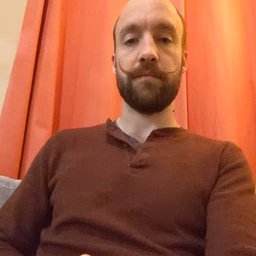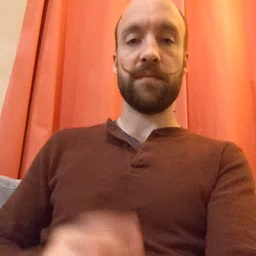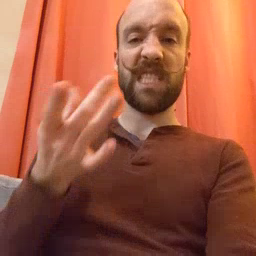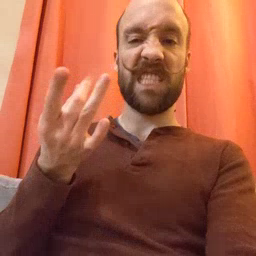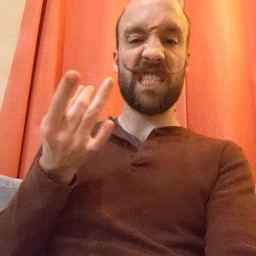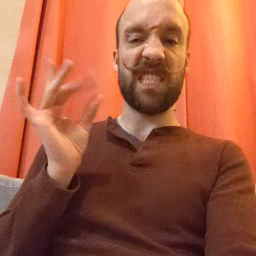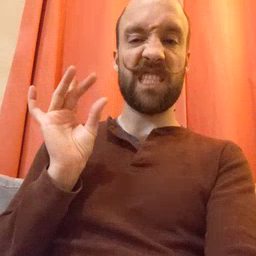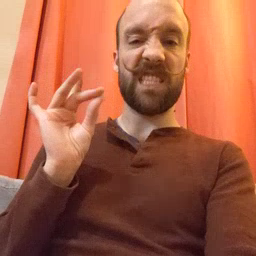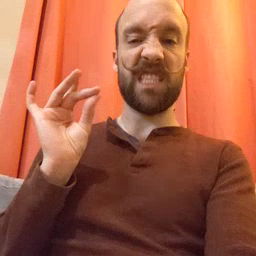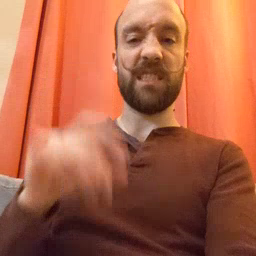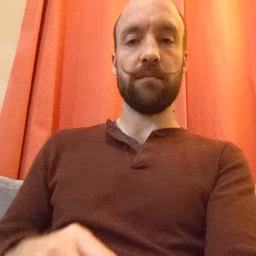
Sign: sticky